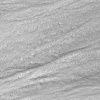
Atmospheric dust classification: not_dusty